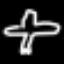
Label: airplane